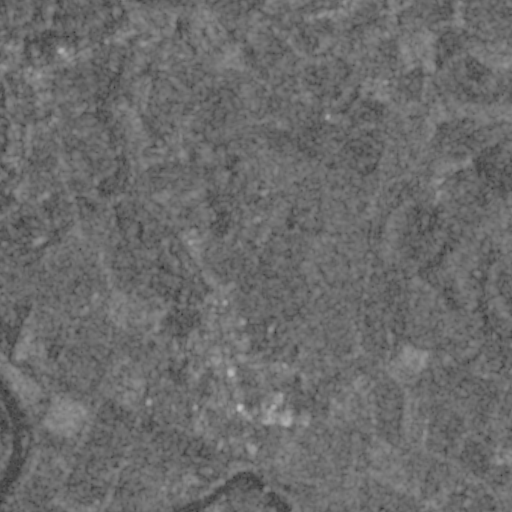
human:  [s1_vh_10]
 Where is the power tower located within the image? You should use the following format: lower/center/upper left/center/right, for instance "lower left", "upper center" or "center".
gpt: The power tower is located in the upper left of the image.
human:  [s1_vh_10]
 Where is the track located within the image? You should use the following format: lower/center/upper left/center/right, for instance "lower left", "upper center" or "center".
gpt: The track is located in the lower center of the image.
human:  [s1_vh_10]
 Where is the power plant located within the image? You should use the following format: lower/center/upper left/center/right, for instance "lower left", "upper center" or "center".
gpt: There is no power plant in the image.

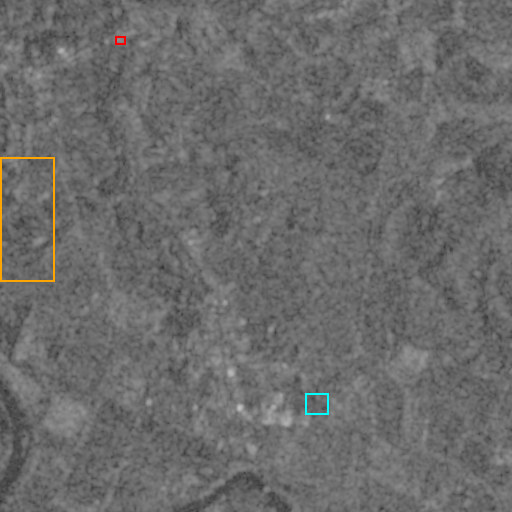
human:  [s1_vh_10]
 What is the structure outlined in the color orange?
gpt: The structure outlined in orange is a park.
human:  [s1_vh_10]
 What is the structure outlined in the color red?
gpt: The structure outlined in red is a power substation.
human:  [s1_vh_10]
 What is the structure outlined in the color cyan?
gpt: The structure outlined in cyan is a track.
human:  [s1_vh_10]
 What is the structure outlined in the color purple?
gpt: There is no purple outline.